Question: Is there a way to push the input text slightly to the right so that it is not sitting right up against the edge?

So that 'searching' is 5px to the right?
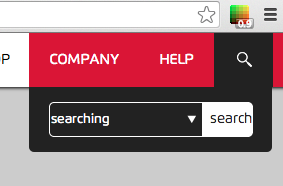
Answer: Yes:
'''
padding-left: 5px;
'''
Applied to the containing box/field.
Also: Use padding-right for the "search" on the left.
Alternatively, you might consider
'''
text-align: center;
'''
Though, I wouldn't recommend it for the input field, but it would be fine for the "search" text.